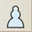
Piece: wP